九年级 · 度量几何学
如图, 矩形 $A B C D$ 中, $D E \perp A C, E$ 为垂足, 图中相似三角形共有（全等三角形除外）（）

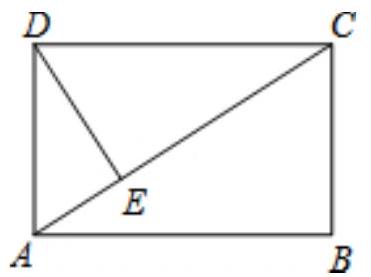
A. 3 对
B. 4 对
C. 5 对
D. 6 对

答案: C
解析: 分析:

由已知条件易得 $\angle \mathrm{AED}=\angle \mathrm{DEC}=\angle \mathrm{ADC}=\angle \mathrm{ABC}=90^{\circ}, \angle \mathrm{ADE}=\angle \mathrm{ACD}=\angle \mathrm{CAB}$, 这样结合 “有两个角对应相等的两个三角形相似”即可作出判断了.

详解:

$\because$ 四边形 $\mathrm{ABCD}$ 是矩形, $\mathrm{DE} \perp \mathrm{AC}$,

$\therefore \angle \mathrm{AED}=\angle \mathrm{DEC}=\angle \mathrm{ADC}=\angle \mathrm{ABC}=90^{\circ}$,

$\therefore \angle \mathrm{CAB}+\angle \mathrm{CAD}=\angle \mathrm{CAD}+\angle \mathrm{ADE}=\angle \mathrm{ADE}+\angle \mathrm{CDE}=\angle \mathrm{CDE}+\angle \mathrm{ACD}=90^{\circ}$,

$\therefore \angle \mathrm{ADE}=\angle \mathrm{ACD}=\angle \mathrm{CAB}$,

$\therefore \triangle \mathrm{ADE} \sim \triangle \mathrm{DCE}, \triangle \mathrm{ADE} \sim \triangle \mathrm{CAB}, \triangle \mathrm{DCE} \sim \triangle \mathrm{CAB}, \triangle \mathrm{ADE} \sim \triangle \mathrm{ACD}, \triangle \mathrm{DCE} \sim \triangle \mathrm{ACD}$,

$\therefore$ 图中共有 5 对相似三角形.

故选 C.

点睛: 本题的解题要点是: 能由已知条件得到: $\angle \mathrm{AED}=\angle \mathrm{DEC}=\angle \mathrm{ADC}=\angle \mathrm{ABC}=90^{\circ}$,

$\angle \mathrm{ADE}=\angle \mathrm{ACD}=\angle \mathrm{CAB}$, 且熟知“有两个角对应相等的两个三角形相似”.